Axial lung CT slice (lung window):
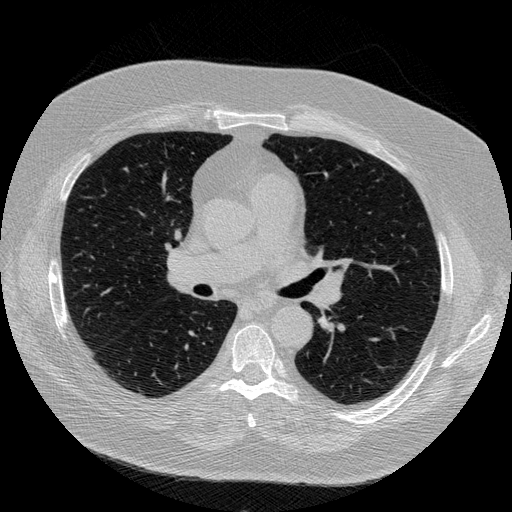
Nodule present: no